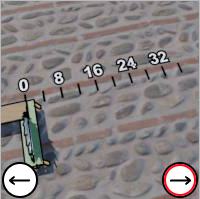
Task: length
Answer: 0
First scale value: 8.0